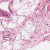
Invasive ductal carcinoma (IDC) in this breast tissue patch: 0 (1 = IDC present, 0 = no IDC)